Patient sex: M
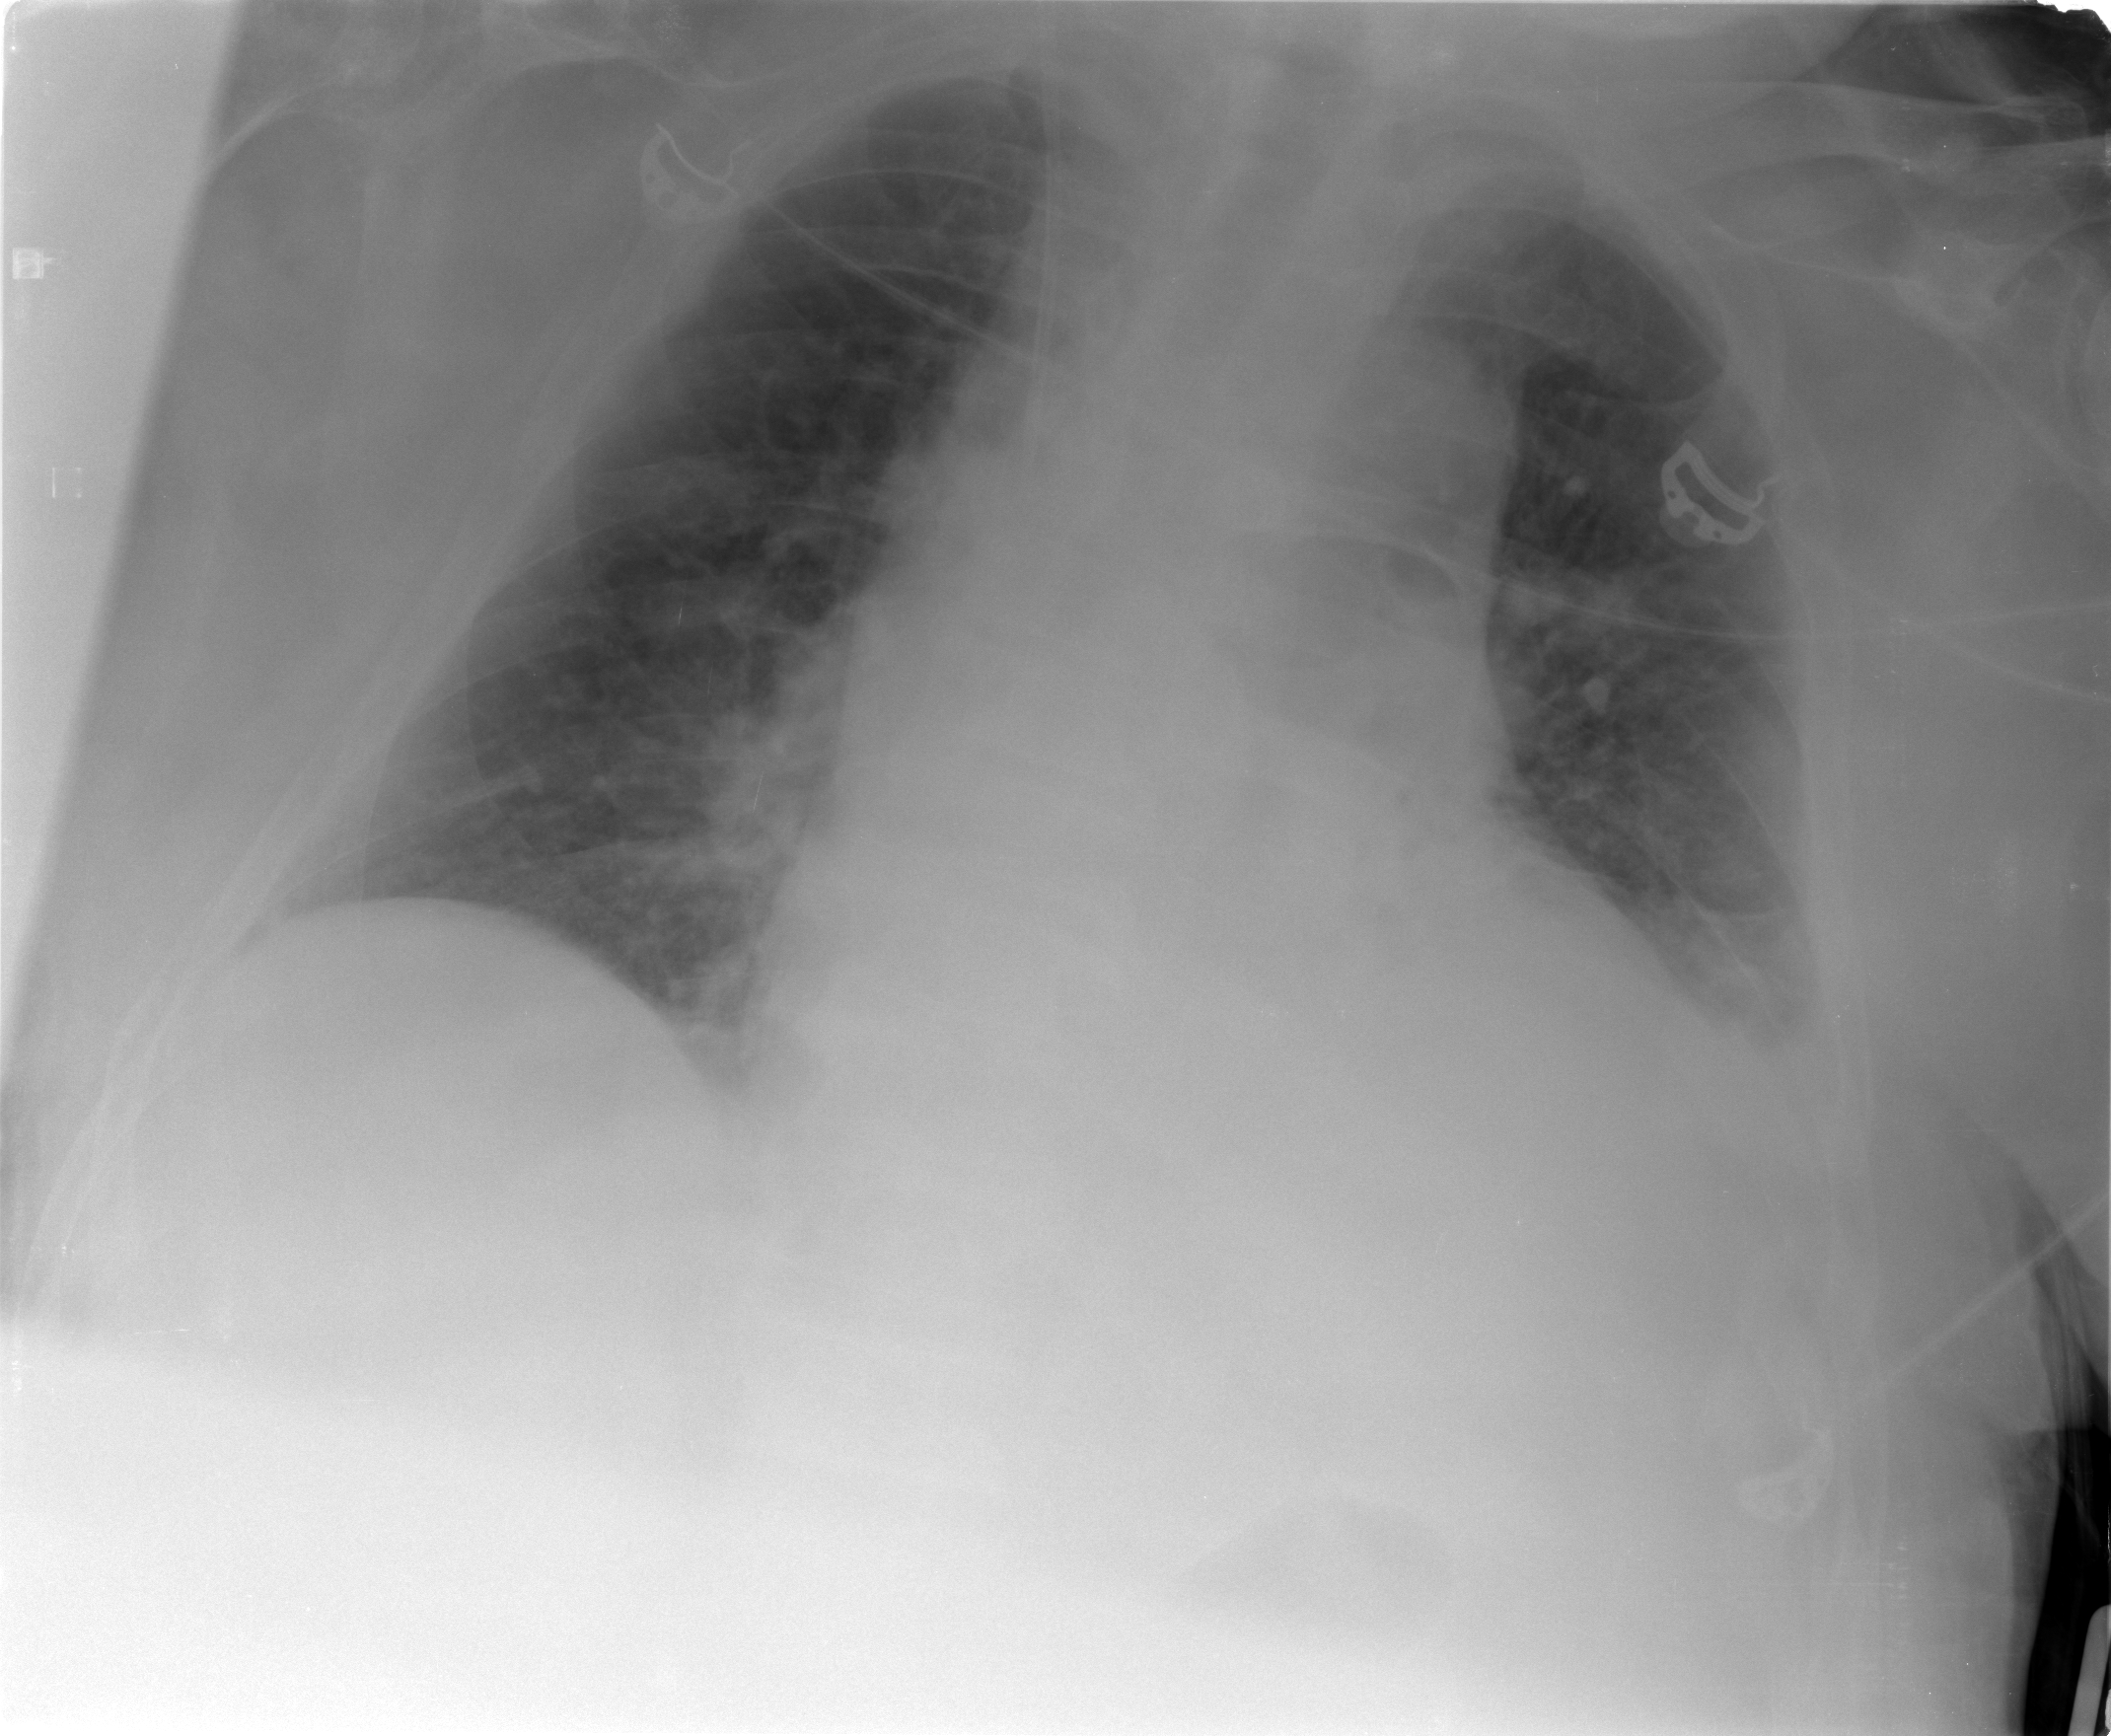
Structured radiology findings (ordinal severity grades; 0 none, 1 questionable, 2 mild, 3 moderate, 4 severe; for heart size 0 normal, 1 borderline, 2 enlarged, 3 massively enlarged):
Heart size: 3
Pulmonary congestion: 2
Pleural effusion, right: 0
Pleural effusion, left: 2
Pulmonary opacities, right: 0
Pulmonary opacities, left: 1
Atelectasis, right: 1
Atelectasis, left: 2